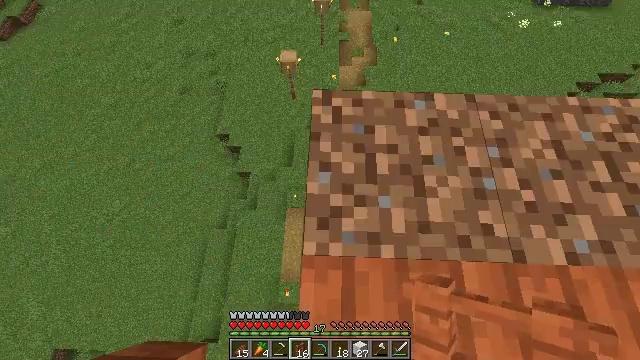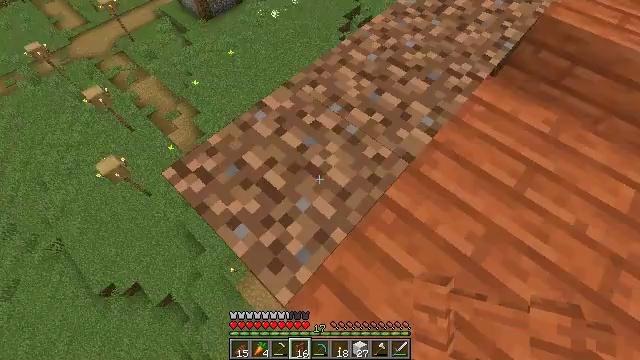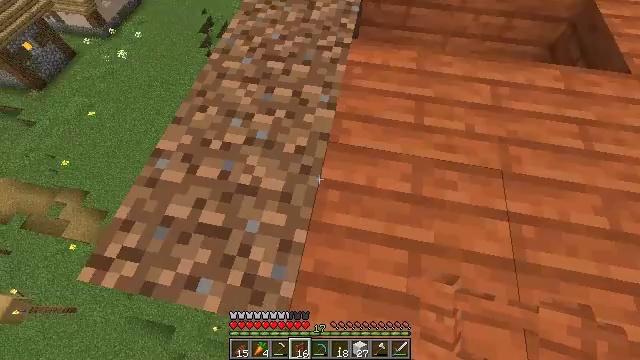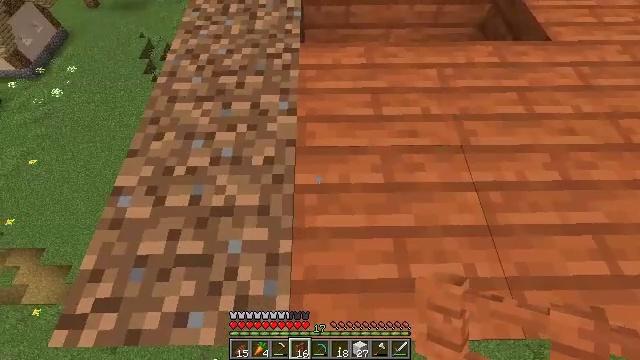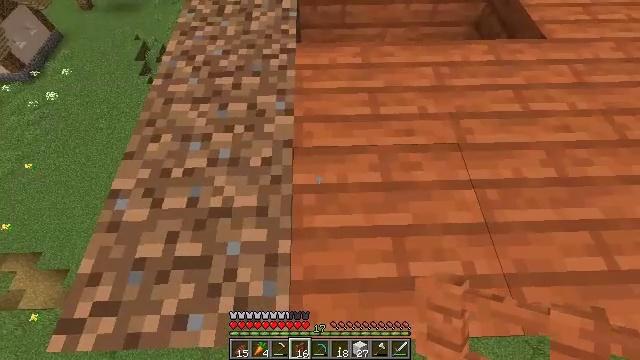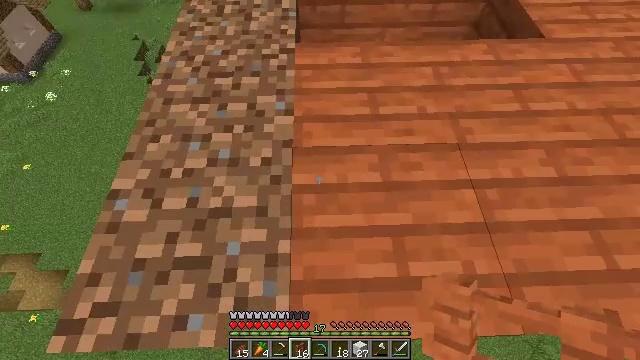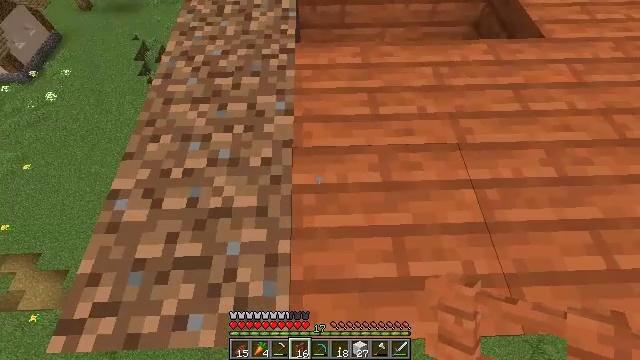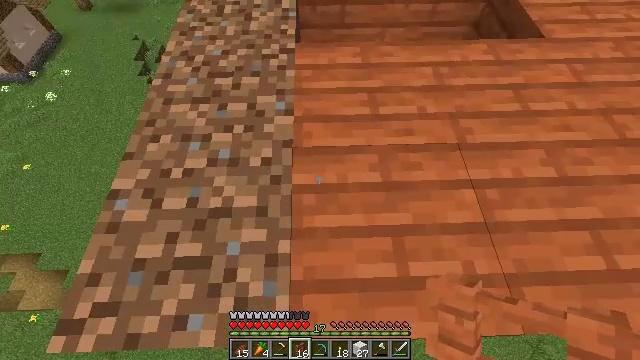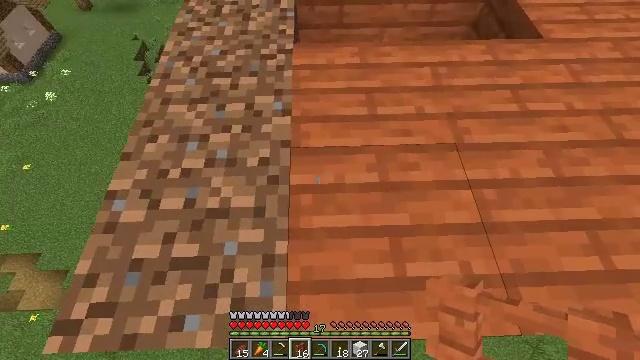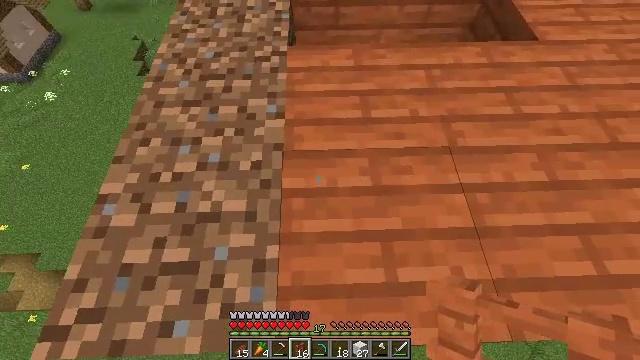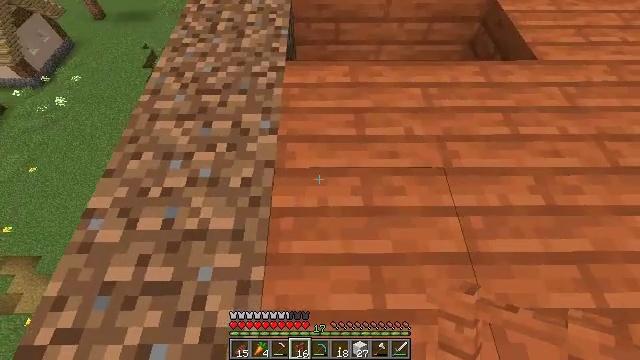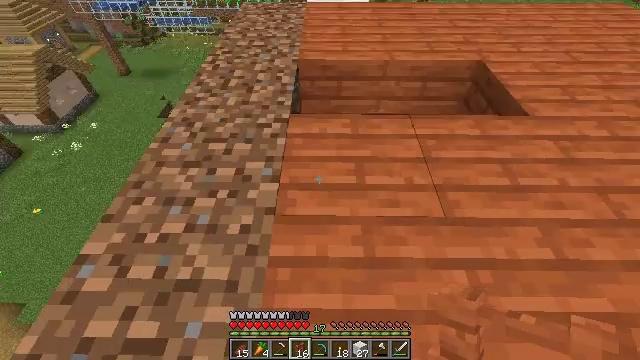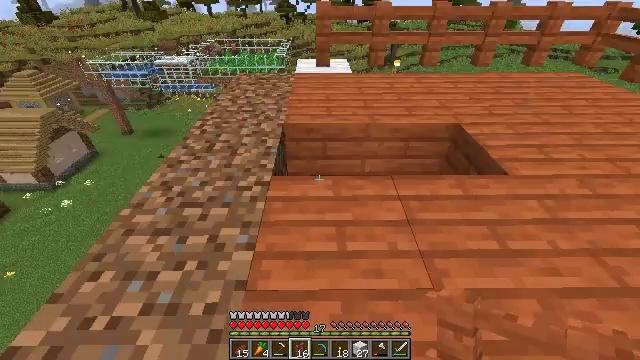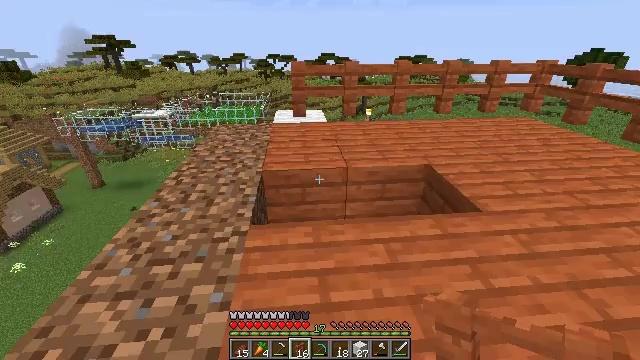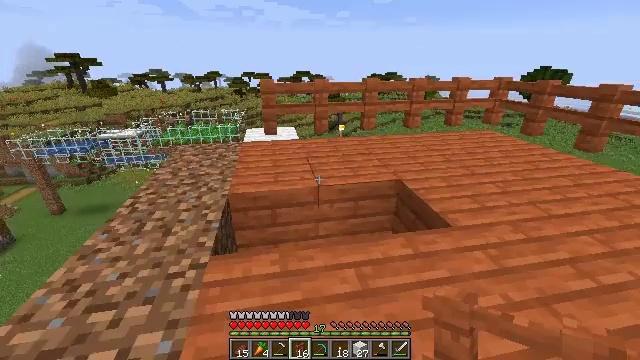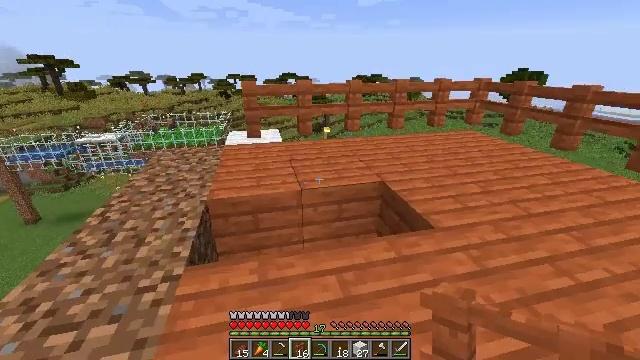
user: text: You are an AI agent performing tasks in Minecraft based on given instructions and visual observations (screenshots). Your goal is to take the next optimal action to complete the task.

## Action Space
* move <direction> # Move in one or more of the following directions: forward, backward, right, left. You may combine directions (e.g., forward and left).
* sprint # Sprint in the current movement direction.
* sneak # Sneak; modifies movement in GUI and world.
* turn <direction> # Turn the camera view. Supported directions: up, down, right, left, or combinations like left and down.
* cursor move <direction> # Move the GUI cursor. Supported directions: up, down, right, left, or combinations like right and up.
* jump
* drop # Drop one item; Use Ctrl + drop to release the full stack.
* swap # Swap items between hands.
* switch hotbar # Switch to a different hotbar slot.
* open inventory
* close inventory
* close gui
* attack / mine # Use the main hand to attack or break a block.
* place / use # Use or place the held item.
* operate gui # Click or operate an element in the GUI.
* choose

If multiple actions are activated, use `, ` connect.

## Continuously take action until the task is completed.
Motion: motion action
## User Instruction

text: Mine the white wool block.
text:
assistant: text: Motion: sneak, turn right and up
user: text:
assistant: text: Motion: sneak, turn right
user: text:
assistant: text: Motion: sneak, turn right
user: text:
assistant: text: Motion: sneak
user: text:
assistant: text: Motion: sneak
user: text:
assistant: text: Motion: sneak
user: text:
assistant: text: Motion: sneak
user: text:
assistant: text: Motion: move right, sneak
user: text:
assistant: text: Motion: move forward and move right, sneak
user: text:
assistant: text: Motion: move forward and move right, sneak, turn left and up
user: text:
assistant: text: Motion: move forward and move right, sneak, turn left and up
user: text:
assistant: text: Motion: move forward and move right, sneak, turn right and up
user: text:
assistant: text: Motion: move forward and move right, sneak, turn right and up
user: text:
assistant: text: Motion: move forward and move right, sneak, turn right and up
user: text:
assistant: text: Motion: move forward and move right, turn right
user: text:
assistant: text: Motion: move forward and move right, turn right
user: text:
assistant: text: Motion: move forward and move right
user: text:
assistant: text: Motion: move forward and move right, turn right
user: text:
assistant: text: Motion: move forward and move right, turn right and down
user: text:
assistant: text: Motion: move forward and move right, turn right
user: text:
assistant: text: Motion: move forward and move right
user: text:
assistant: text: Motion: move forward and move right
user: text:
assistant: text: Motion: move forward and move right
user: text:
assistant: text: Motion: move forward and move right, turn left
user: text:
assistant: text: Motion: move forward and move right, turn left
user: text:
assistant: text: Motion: move forward and move right, turn left
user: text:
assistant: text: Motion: move forward and move right, turn left and down
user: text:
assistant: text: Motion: move forward and move right, turn left
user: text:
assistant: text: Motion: move forward, turn left
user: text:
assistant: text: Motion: move forward, turn left